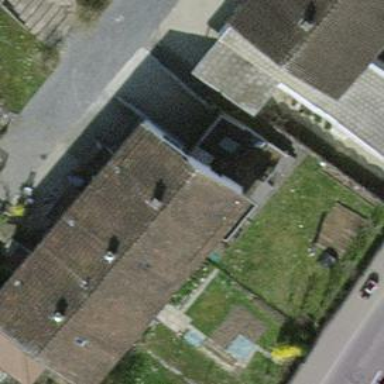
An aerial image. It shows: Terrace building.